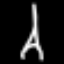
Label: The Eiffel Tower